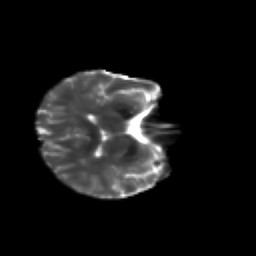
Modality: T2w
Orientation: axial
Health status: healthy
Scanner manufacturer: siemens
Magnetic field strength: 3 T
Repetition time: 10 s
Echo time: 0.092 s